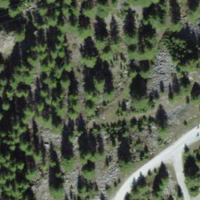
EUNIS habitat code: 31
Species observed at this site:
Chamaenerion dodonaei